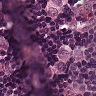
Metastatic tissue present: yes